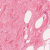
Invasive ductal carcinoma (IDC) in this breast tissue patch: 0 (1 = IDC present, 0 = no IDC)